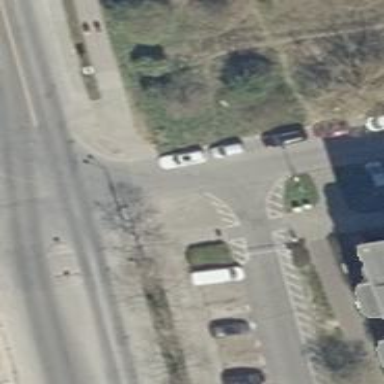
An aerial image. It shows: Unmarked road crossing.